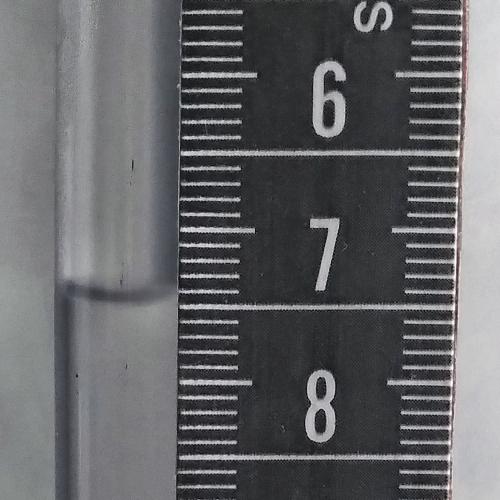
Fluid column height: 7.4 cm